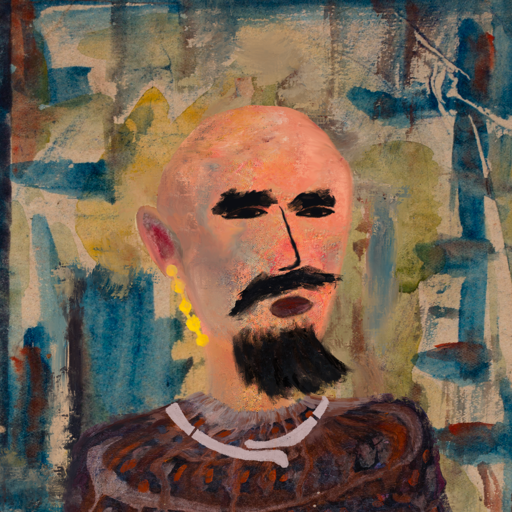
Background: Orphan, Head And Neck Side: Irani, Face Side: Mosgoul, Bust: Hypocrite, Hair Side: Blank, Head Accessory: Blank, Second Necklace: Blank, Necklace: Hypocrite_2, Baby: Blank